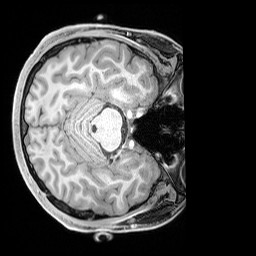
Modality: T1w
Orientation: axial
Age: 21
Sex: male
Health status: healthy
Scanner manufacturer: siemens
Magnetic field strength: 3 T
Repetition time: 1.65 s
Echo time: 0.00182 s